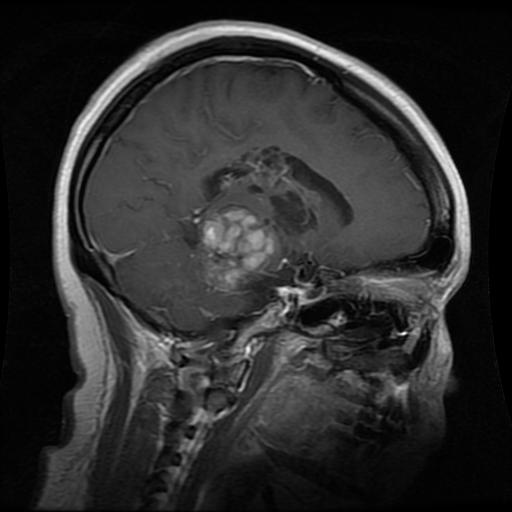
Label: glioma